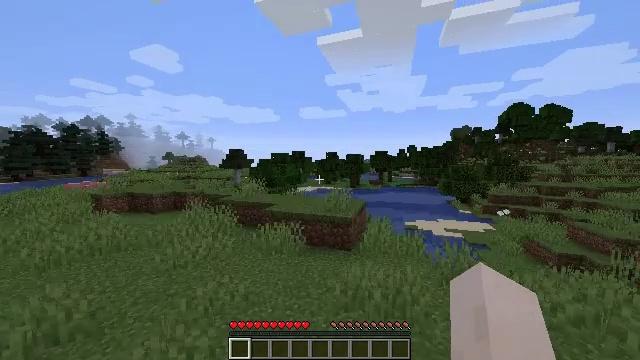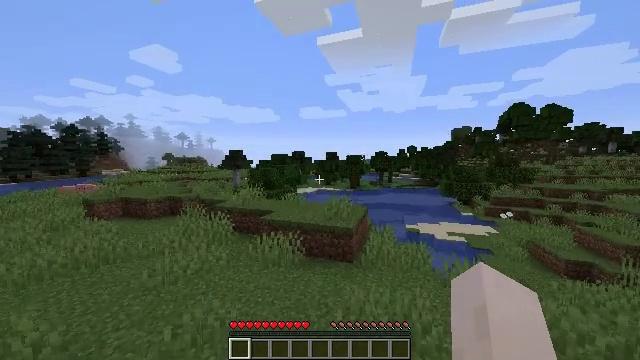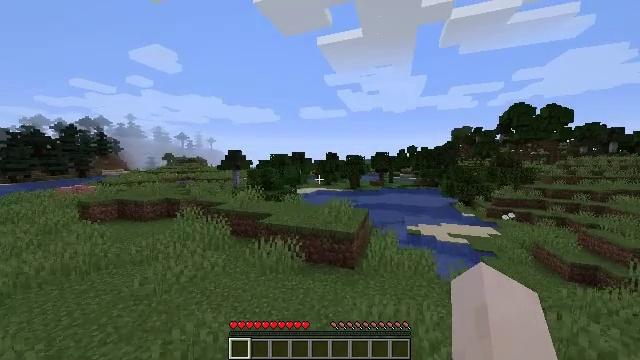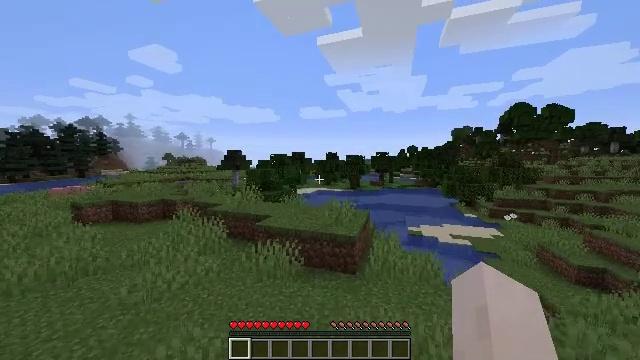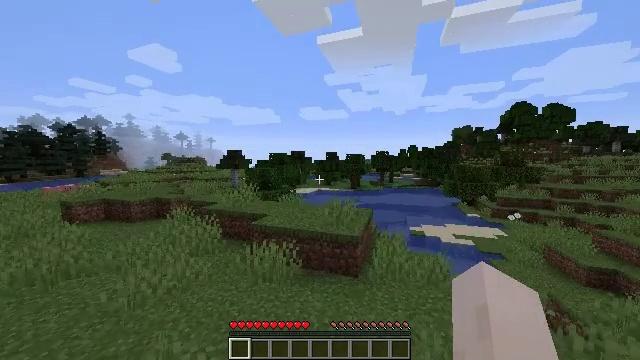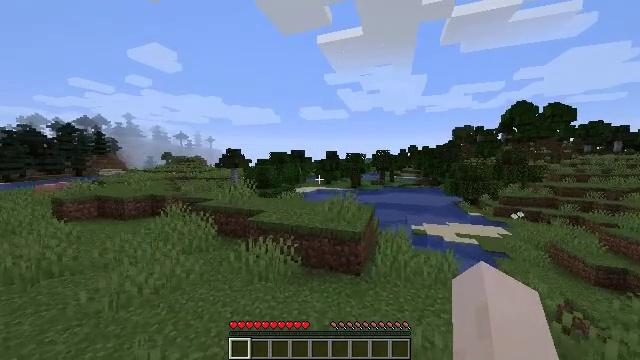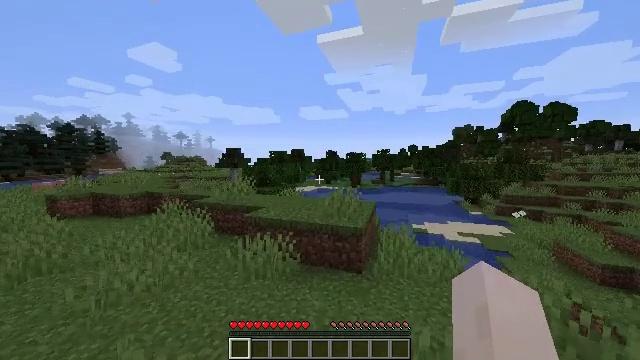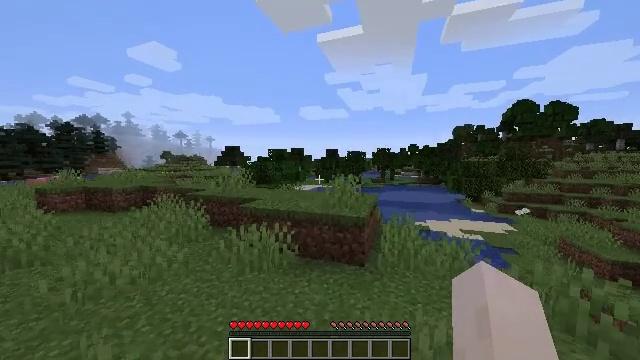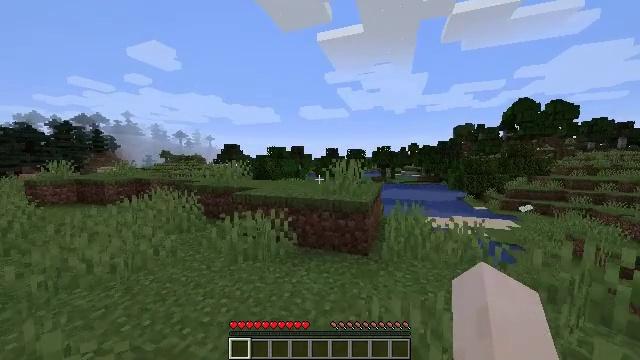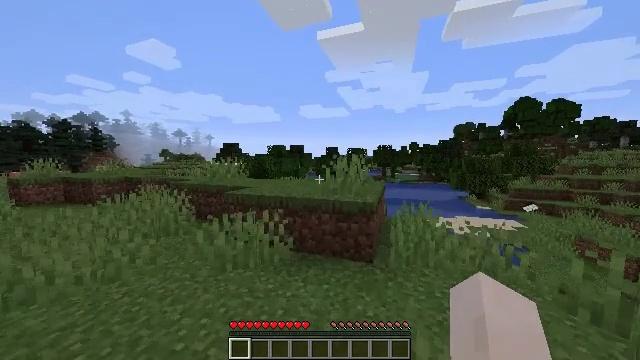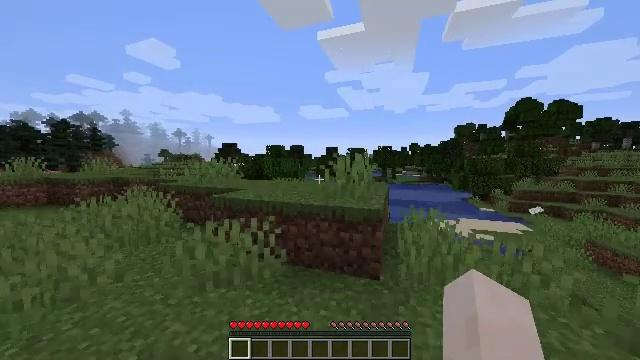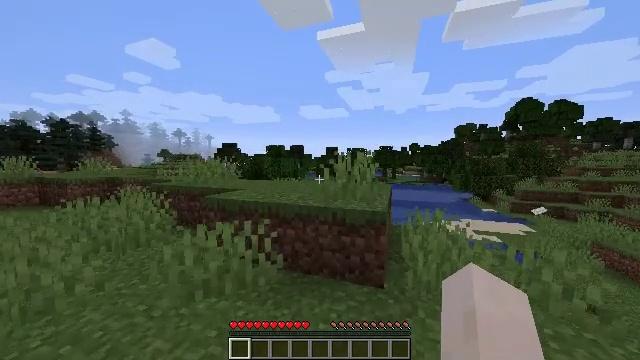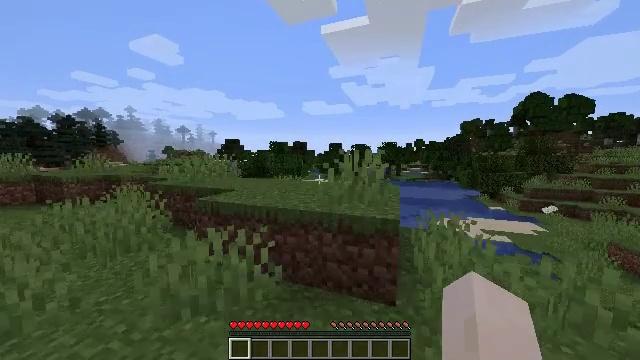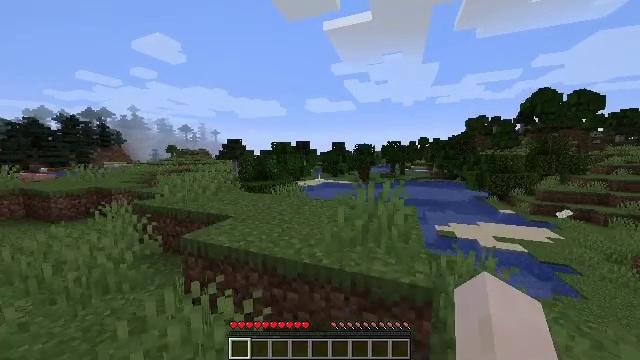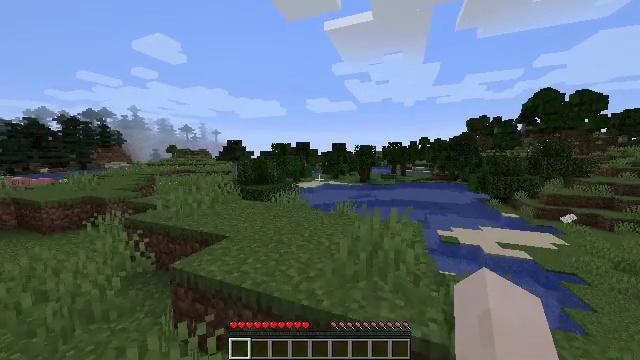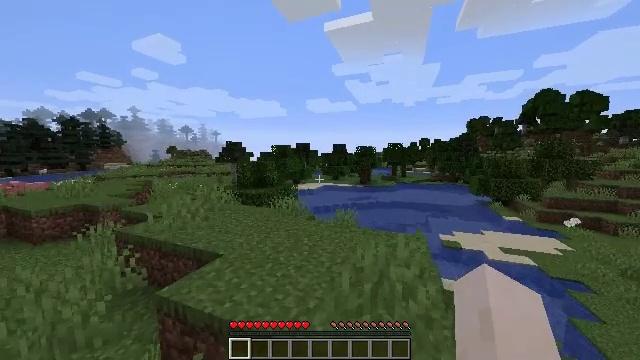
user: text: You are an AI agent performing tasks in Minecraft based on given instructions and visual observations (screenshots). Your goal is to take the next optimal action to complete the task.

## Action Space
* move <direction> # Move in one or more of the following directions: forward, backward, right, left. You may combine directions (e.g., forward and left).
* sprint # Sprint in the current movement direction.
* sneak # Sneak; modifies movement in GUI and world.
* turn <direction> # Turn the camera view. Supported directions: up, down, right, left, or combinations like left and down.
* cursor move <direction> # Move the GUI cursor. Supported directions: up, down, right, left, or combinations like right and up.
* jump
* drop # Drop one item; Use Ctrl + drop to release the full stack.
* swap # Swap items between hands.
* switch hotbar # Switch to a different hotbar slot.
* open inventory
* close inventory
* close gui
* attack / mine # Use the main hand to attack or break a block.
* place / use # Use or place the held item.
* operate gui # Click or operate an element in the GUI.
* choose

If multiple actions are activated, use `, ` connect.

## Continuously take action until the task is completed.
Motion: motion action
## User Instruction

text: Remove the lilac from its place.
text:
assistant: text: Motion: move forward, sprint, attack / mine, jump
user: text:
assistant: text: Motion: move forward, sprint, attack / mine, jump
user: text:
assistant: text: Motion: move forward, sprint, attack / mine, jump
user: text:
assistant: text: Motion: move forward, sprint, attack / mine
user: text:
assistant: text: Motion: move forward, sprint, attack / mine
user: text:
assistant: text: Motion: move forward, sprint, attack / mine
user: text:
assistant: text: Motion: move forward, sprint, attack / mine
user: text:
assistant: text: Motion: move forward, sprint, attack / mine
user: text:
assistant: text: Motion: move forward, sprint, attack / mine
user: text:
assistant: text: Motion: move forward, sprint, attack / mine
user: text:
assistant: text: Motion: move forward, sprint, attack / mine
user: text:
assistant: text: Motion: move forward, sprint, attack / mine
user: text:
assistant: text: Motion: move forward, sprint, attack / mine, jump
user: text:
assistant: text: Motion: move forward, sprint, attack / mine, jump
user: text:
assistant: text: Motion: move forward, sprint, attack / mine, jump
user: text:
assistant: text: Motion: move forward, sprint, attack / mine, jump
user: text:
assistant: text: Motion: move forward, sprint, attack / mine, jump
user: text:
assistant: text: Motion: move forward, attack / mine
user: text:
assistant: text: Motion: attack / mine
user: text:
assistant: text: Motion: attack / mine
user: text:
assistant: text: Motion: attack / mine
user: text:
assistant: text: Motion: attack / mine
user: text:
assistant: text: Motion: attack / mine
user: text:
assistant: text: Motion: attack / mine
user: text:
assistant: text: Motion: attack / mine
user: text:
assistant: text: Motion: turn right, attack / mine
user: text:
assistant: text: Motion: turn right, attack / mine
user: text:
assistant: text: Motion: turn right and down, attack / mine
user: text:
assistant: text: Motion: turn right and down, attack / mine
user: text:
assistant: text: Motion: move forward, turn right and down, attack / mine